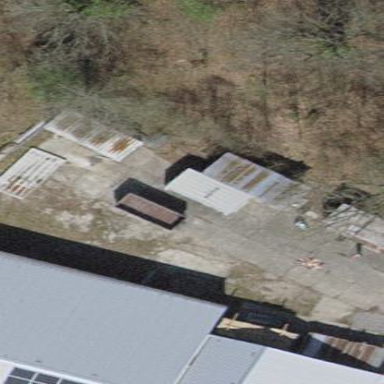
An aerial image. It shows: Hut.